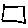
Label: square